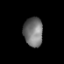
Tissue: prostate
Cell type: T cells
Senescence score: 0.357
Nuclear area (px): 552
Mean DAPI intensity: 115.391